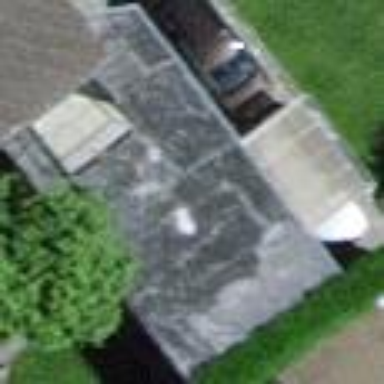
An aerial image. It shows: View of roof of building.